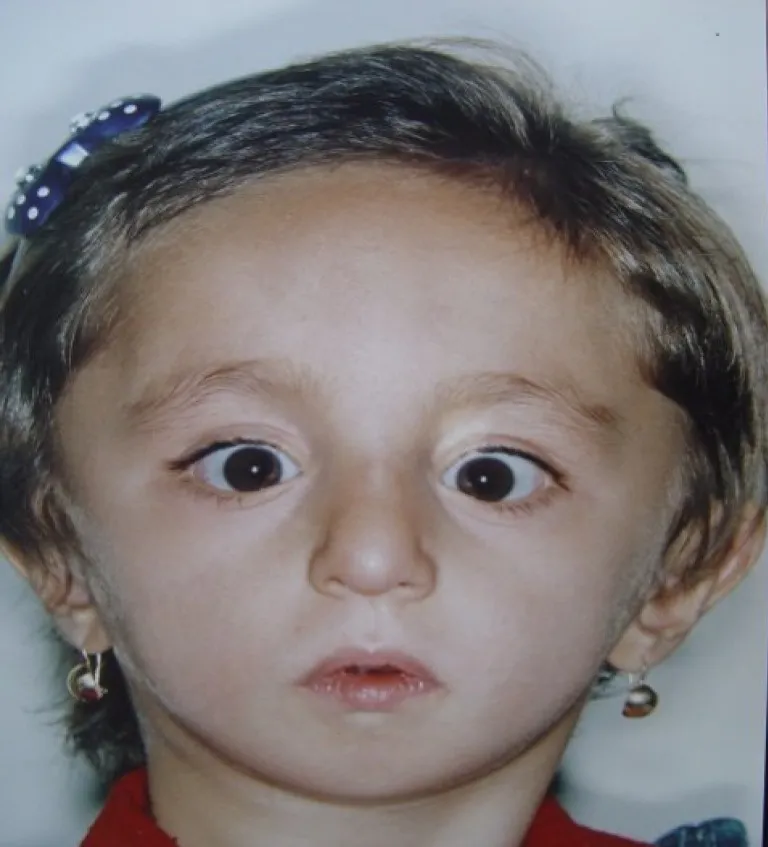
Malar hypoplasia, severe mandibular hypoplasia with retrognathia.
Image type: medical_photograph (oral_photograph)